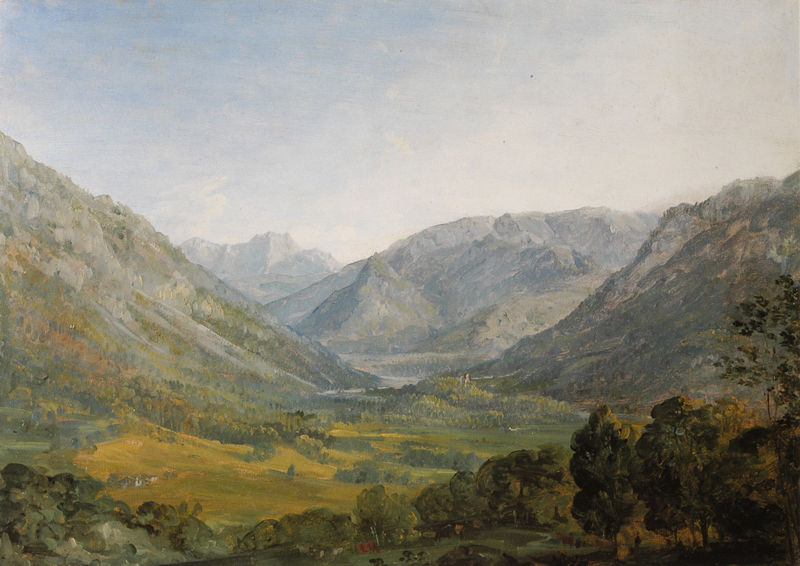
Titel: Zell bei Ruhpolding gegen die Loferer Steinberge
Künstler: Johann Georg von Dillis
Standort: München
Institution: Städtische Galerie im Lenbachhaus
Schlagwörter: baum, berg, blau, blätter, felsen, gemälde, himmel, laub, wasser, wolken, bäume, fluss, gelb, grün, impressionismus, landschaft, see, stadt, blick, gebäude, gras, haus, rasen, tiere, weg, wiese, öl, ferne, häuser, hügel, kühe, natur, vieh, weite, wege, wiesen, land, tal, wald, genre, aussicht, sommer, ruhe, abhang, berge, dolomiten, fels, gebirge, gipfel, hang, dorf, dunst, nebel, alm, herbst, koppel, wolkenlos, idylle, friedrich, wetter, blue, oil, white, black, dark, green, grey, old, painting, yellow, flowers, brown, ölfarbe, weiden, wandern, alpen, wasserlauf, wälder, österreich, wood, lanschaft, classic, cliff, cloud, clouds, heaven, horses, man, rock, rocks, sky, stone, tree, background, field, hill, hills, house, lake, landscape, mountain, mountains, nature, sea, water, distance, houses, summer, trees, village, snow, autumn, bergrücken, forest, grass, light, river, bushes, view, shadow, animals, fall, cliffs, genirge, meadow, small, talsohle, valley, leaves, pastoral, trunk, art, beauty, colors, artist, pastel, weitblick, animal, foreground, bush, cow, cows, farm, horse, peaks, plains, pond, lanscape, slope, classicism, gebrige, beautiful, figure, leaf, forrest, shadows, südtirol, planes, majestic, paint, range, talkessel, plain, berghe, bucolic, big, points, fusss, bäüme, countryside, high, plane, scenery, 19th century, yosemite, valleys, calf, things, jungle, farms, scenic, vast, gelc, villiage, srtist, cibilization, climate, unigue, skysky, woods, early autumn